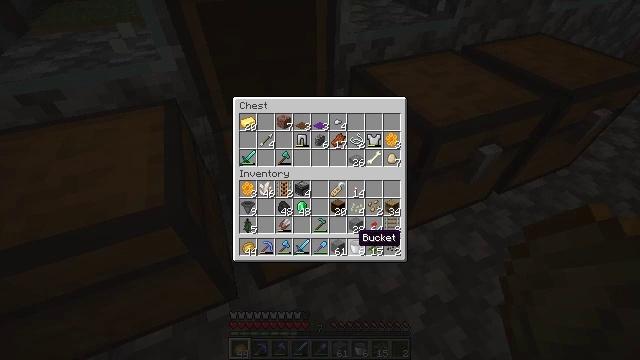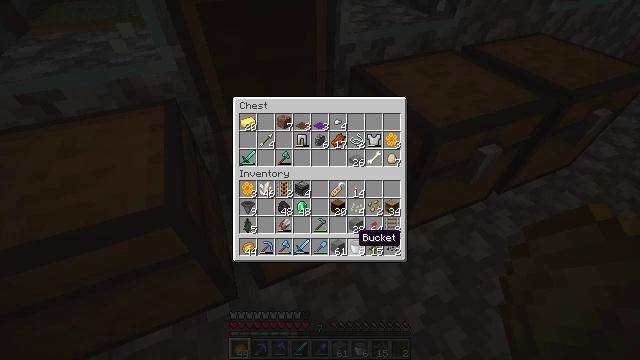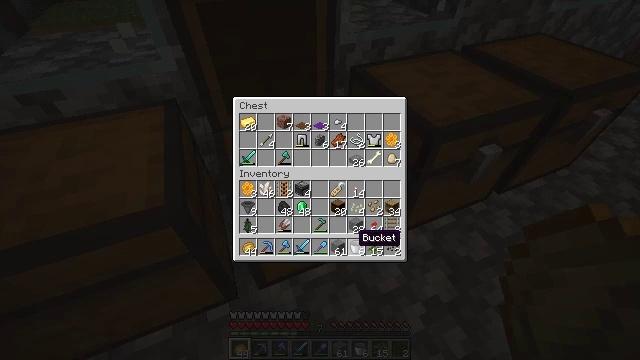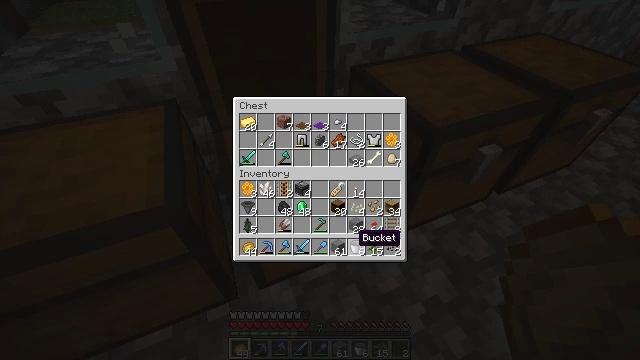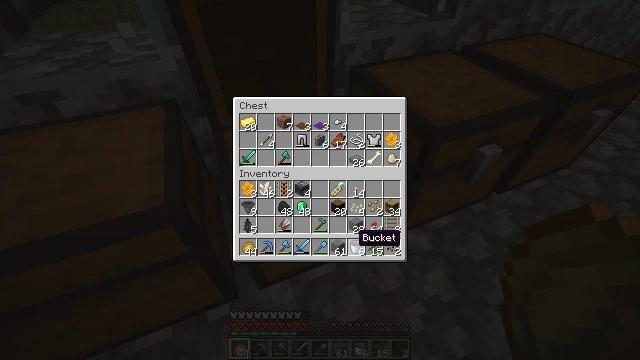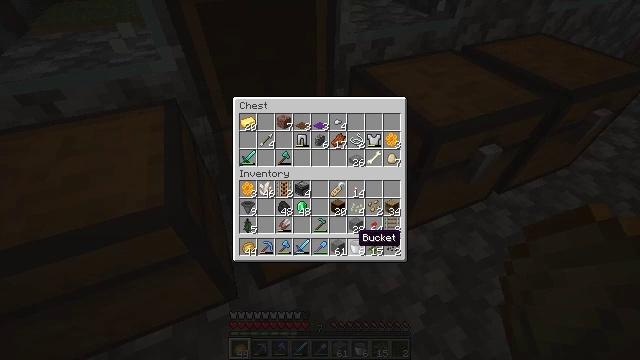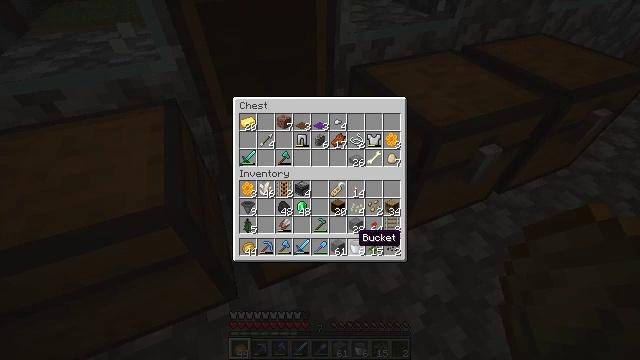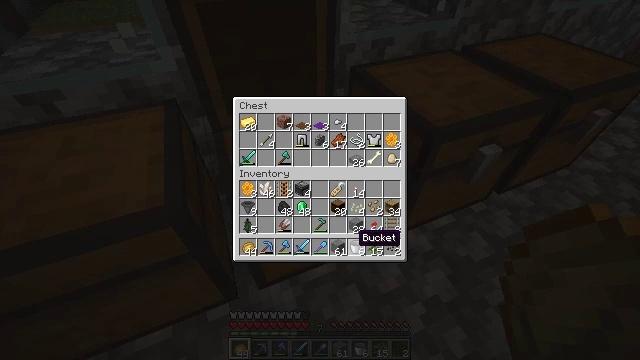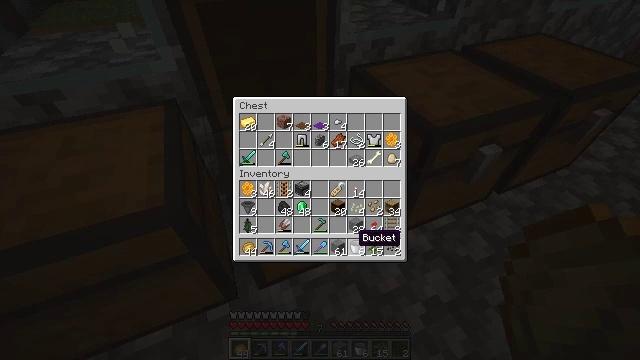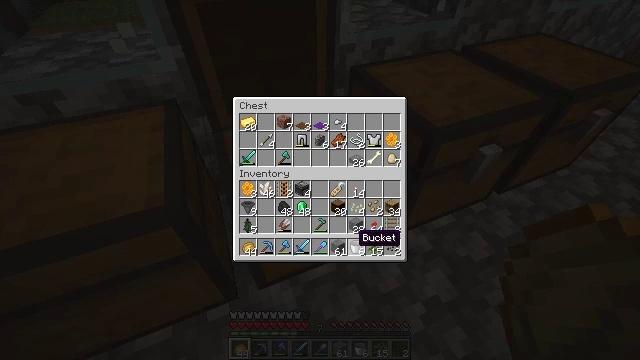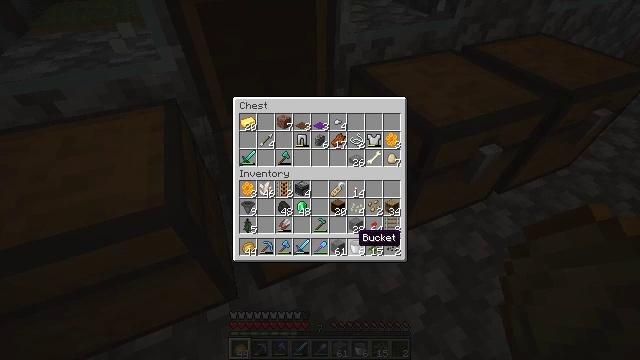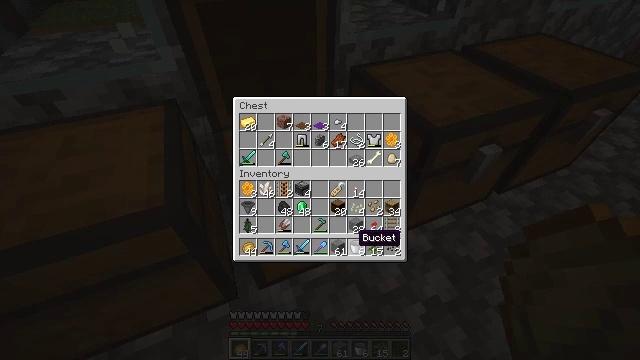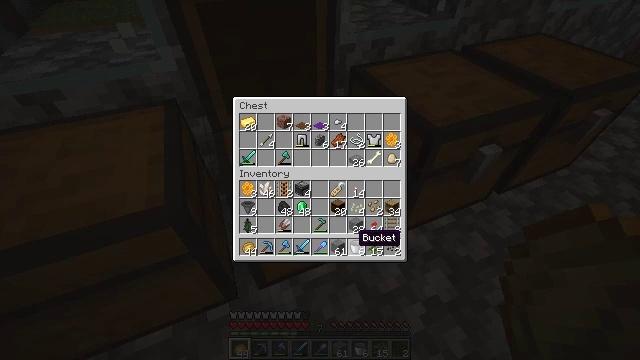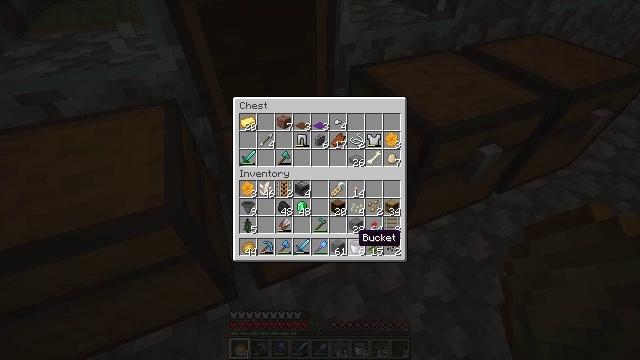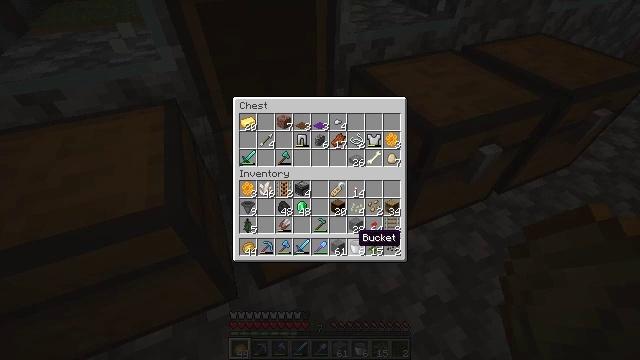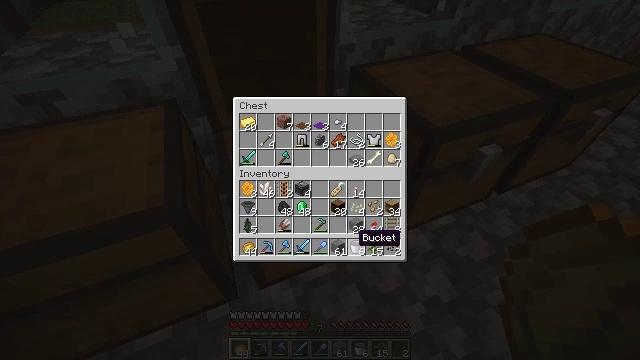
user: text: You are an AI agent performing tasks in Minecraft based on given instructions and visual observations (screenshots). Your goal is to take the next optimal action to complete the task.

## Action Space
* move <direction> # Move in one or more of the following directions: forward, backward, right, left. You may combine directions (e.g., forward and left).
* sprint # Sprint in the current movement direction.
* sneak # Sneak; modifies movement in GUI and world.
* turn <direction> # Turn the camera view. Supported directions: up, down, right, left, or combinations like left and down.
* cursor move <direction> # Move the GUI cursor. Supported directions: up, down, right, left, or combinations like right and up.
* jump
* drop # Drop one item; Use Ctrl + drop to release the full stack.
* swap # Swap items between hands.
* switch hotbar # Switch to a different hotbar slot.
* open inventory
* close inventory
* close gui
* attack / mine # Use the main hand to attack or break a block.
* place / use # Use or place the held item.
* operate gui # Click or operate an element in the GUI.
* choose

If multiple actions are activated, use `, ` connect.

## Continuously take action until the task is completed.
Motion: motion action
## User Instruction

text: Break the brewing stand to collect it.
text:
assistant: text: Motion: no_op
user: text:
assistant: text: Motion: no_op
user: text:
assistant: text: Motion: no_op
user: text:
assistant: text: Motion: no_op
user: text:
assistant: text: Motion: no_op
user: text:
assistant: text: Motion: no_op
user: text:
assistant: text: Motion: no_op
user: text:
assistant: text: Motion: no_op
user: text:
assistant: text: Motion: no_op
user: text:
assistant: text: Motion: no_op
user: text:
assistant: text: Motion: no_op
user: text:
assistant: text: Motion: no_op
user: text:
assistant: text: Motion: no_op
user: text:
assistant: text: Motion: no_op
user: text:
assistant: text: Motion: no_op
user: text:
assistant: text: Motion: no_op
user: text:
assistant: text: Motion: no_op
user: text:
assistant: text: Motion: no_op
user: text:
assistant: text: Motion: no_op
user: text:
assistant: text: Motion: no_op
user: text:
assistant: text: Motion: no_op
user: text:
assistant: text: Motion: no_op
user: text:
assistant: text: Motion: no_op
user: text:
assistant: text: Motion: no_op
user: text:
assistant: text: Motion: no_op
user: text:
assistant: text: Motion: no_op
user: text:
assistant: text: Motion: no_op
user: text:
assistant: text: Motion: no_op
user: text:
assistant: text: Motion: no_op
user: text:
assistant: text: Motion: no_op